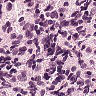
Metastatic tissue present: no